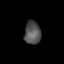
Tissue: prostate
Cell type: Fibroblasts
Senescence score: 0.7642
Nuclear area (px): 373
Mean DAPI intensity: 81.496